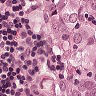
Metastatic tissue present: yes